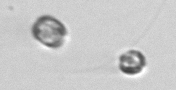
Label: Thalassiosira_sp_aff_mala